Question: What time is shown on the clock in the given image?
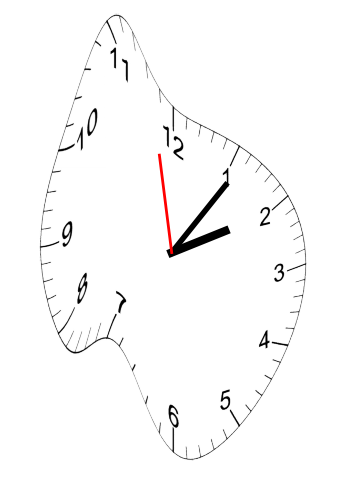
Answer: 02:05:58